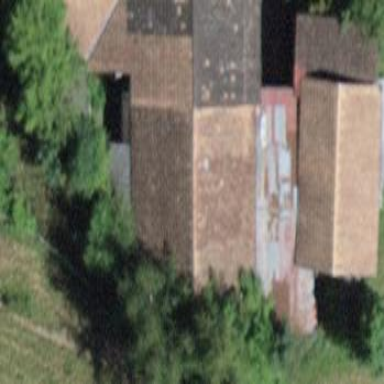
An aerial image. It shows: Rural barn.